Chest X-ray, AP view. Patient: 76 years old, sex M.
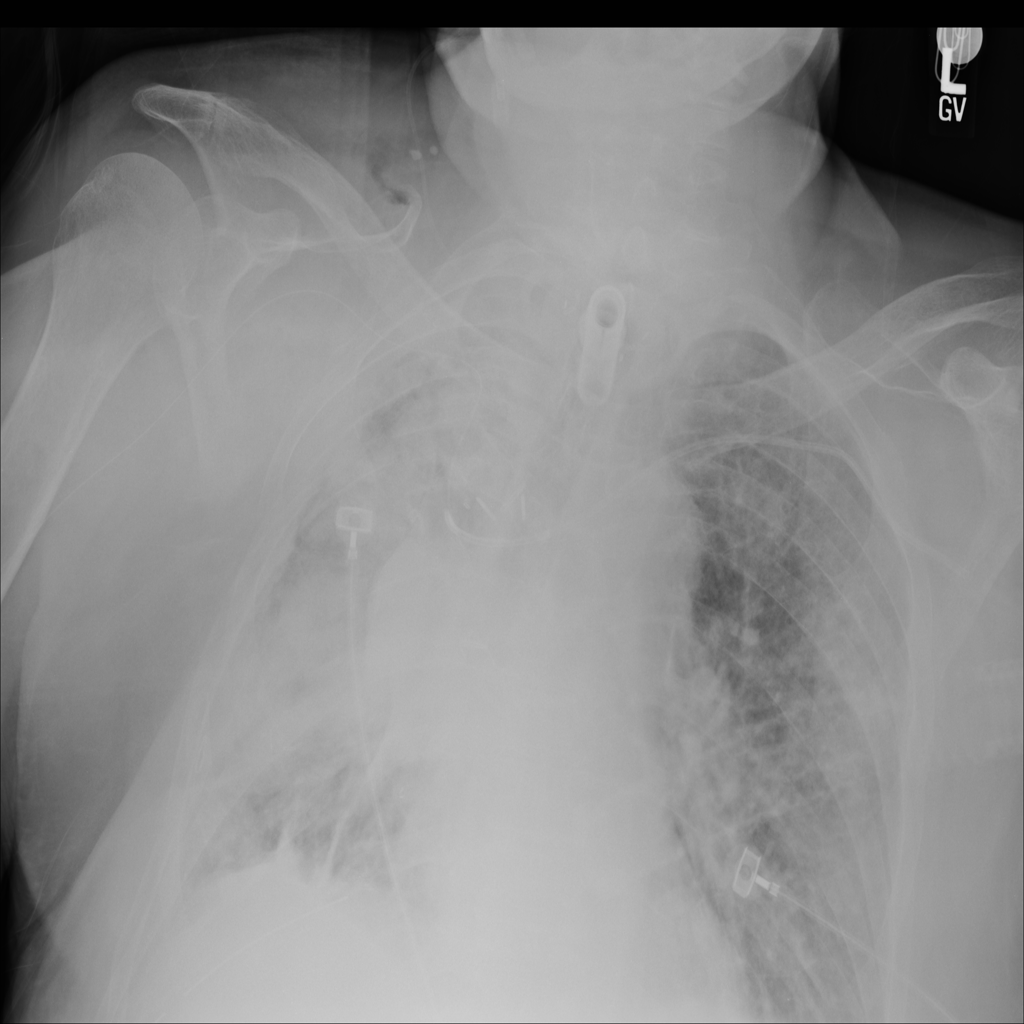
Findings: No Finding